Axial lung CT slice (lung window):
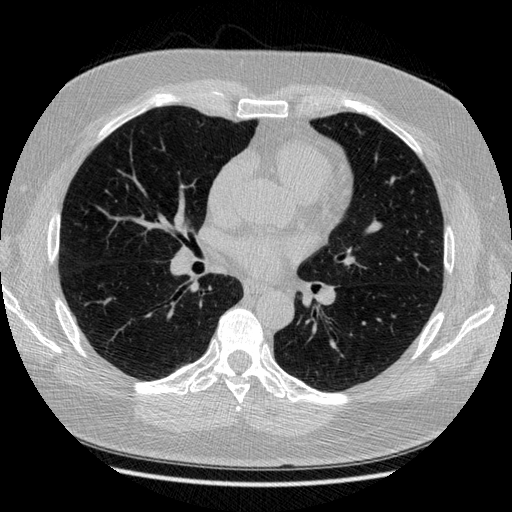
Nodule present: no